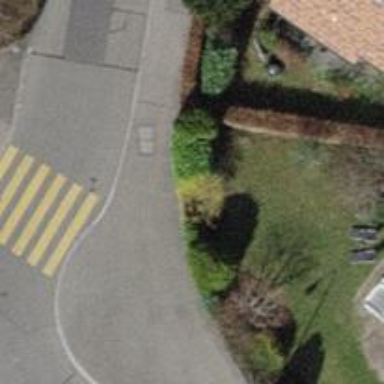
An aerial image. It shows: Sidewalk.